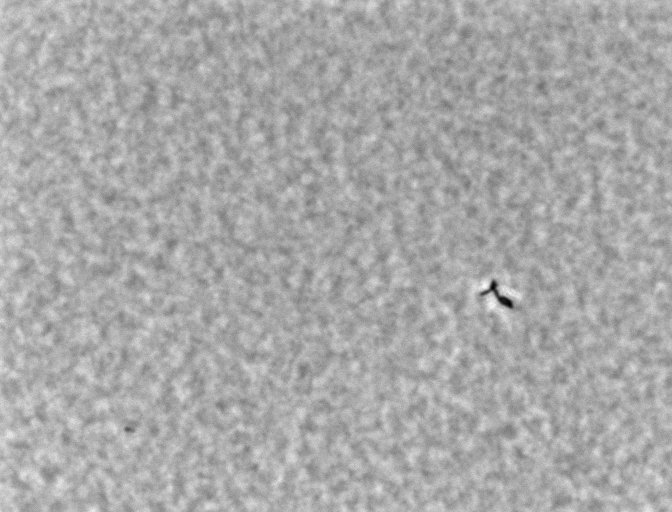
Listeria innocua